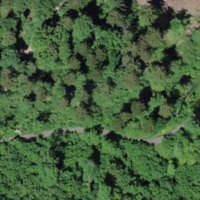
EUNIS habitat code: 43
Species observed at this site:
Campanula trachelium